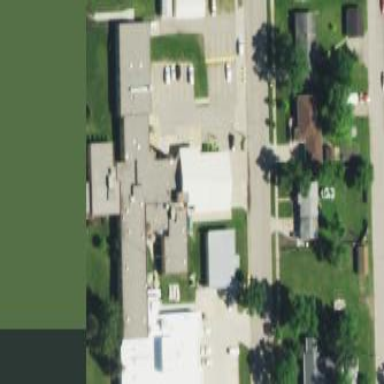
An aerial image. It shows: Healthcare facility identified as hospital.